Question: Here's an example structure of the DB I have:

In the Student view form, I've added the form to add a file.
In the Student Controller, when I create or update an entry, I manage the file upload and the creation of the File database entry.
What I want to know is, in the MVC design pattern, what is the right way to do this ? Is it that my Student controller must be aware of the way my File model is done and must know how to add a file?
Or the best way to do this would be that in my Student controller, I call the add or update action of the File controller? But in that way, am I breaking the MVC ?
Thanks!
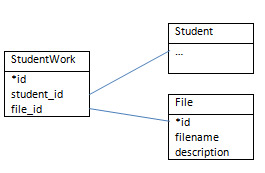
Answer: Ways you are breaking the MVC:
- -
In best case scenario, the controller would have no feedback from data, that it passed on to model layer (preferably through some service, that would be dealing with application logic withing domain model layer).
Instead the view instance, when it starts to assemble the response for the user would check up on model's state (through services again), to see if there has something changed. In case of an upload, this would be the point where view discovers the result of your upload and, based on data, decides how to respond. Usually in case of file upload the response will contain only a HTTP location header.
>
While you most likely will have some "upload controller", it should not directly interact with domain objects or storage abstractions. Instead it just takes a user's request, extract data from it and passes it where it needs to go.
>